Question: I have a problem printing a list in my JSP. Im working with Literal and RDFNode, as im working with RDF.
I have the class Receta:
'''
@Table
public class Receta implements Serializable{
@Id
@Column
private Literal nombreReceta;
@Column
private Literal cantidadIngredientes;
@Column
private RDFNode ingredientes;
@Column
private RDFNode modoPreparacion;
@Column
private Literal dificultad;
@Column
private Literal tiempo;
@Column
private Literal calorias;
public Receta(){}
public Receta(Literal nombreReceta, Literal catidadIngredientes, RDFNode ingredientes, RDFNode modoPreparacion, Literal dificultad, Literal tiempo, Literal calorias) {
this.nombreReceta = nombreReceta;
this.cantidadIngredientes = catidadIngredientes;
this.ingredientes = ingredientes;
this.modoPreparacion = modoPreparacion;
this.dificultad = dificultad;
this.tiempo = tiempo;
this.calorias = calorias;
}
public Literal getNombreReceta() {
return nombreReceta;
}
public void setNombreReceta(Literal nombreReceta) {
this.nombreReceta = nombreReceta;
}
'''
And so on with getters and setters.
I also have this method:
'''
public static List<Receta> getAllReceipes() {
List<Receta> list = new ArrayList<>();
String log4jConfPath = "C:/Users/Karen/workspace/Jena/src/Tutorial/log4j.properties";
PropertyConfigurator.configure(log4jConfPath);
try {
//opening owl file
Model model = ModelFactory.createDefaultModel();
model.read(new FileInputStream("C:/Users/Karen/Desktop/Proyecto/bbdd.owl"), null, "TTL");
//System.out.println(model);
//create a new query
String queryString
= "PREFIX rdf: <http://www.w3.org/1999/02/22-rdf-syntax-ns#>"
+ " PREFIX owl: <http://www.w3.org/2002/07/owl#>"
+ " PREFIX rdfs: <http://www.w3.org/2000/01/rdf-schema#>"
+ " PREFIX xsd: <http://www.w3.org/2001/XMLSchema#>"
+ " PREFIX rec:<http://www.receta.org#>"
+ " SELECT ?r ?cal ?tiempo ?dif (COUNT (distinct ?Ingrediente) as ?cantIng) (GROUP_CONCAT(DISTINCT ?modoPreparacion) as ?Preparacion) (GROUP_CONCAT(DISTINCT ?listaIngredientes) as ?listaIng) "
+ " WHERE { "
+ " ?x rdf:type rec:Receta."
+ " ?x rdfs:label ?r."
+ " ?x rec:Ingrediente ?Ingrediente."
+ " ?x rec:modoPreparacion ?modoPreparacion."
+ " ?x rec:listaIngredientes ?listaIngredientes."
+ " ?x rec:Calorias ?cal."
+ " ?x rec:tiempoPreparacion ?tiempo."
+ " ?x rec:dificultad ?dif."
+ " } "
+ " GROUP BY ?r ?cal ?tiempo ?dif";
com.hp.hpl.jena.query.Query q = QueryFactory.create(queryString);
//execute the query and obtain results
QueryExecution qe = QueryExecutionFactory.create(q, model);
ResultSet results = qe.execSelect();
//print query results
while (results.hasNext()) {
QuerySolution qs = results.next();
Receta rec = new Receta();
rec.setNombreReceta(qs.getLiteral("r"));
rec.setCantidadIngredientes(qs.getLiteral("cantIng"));
rec.setIngredientes(qs.get("listaIng"));
rec.setModoPreparacion(qs.get("Preparacion"));
rec.setTiempo(qs.getLiteral("tiempo"));
rec.setCalorias(qs.getLiteral("cal"));
rec.setDificultad(qs.getLiteral("dif"));
list.add(rec);
System.out.print(rec.getNombreReceta());
}
} catch (java.lang.NullPointerException e) {
System.out.println(e);
} catch (Exception e) {
System.out.println("Query Failed !");
}
return list;
}
'''
where I get the information that I would like from the data base and save it on a list.
And I also have the JSP where I would like to show all the values in a table, so I did the following:
'''
<%@page contentType="text/html" pageEncoding="UTF-8"%>
<!DOCTYPE html>
<html>
<head>
<meta http-equiv="Content-Type" content="text/html; charset=UTF-8">
<title>JSP Page</title>
</head>
<body>
<form action="./BuscarRecetaServlet" method="POST">
<table border="1">
<tr>
<th><FONT FACE="Times New Roman" SIZE=3> NombreReceta </th>
<th><FONT FACE= "Times New Roman" SIZE=3> CantidadIngredientes </th>
<th><FONT FACE= "Times New Roman" SIZE=3> Ingredientes </th>
<th><FONT FACE= "Times New Roman" SIZE=3> ModoPreparacion </th>
<th><FONT FACE= "Times New Roman" SIZE=3> Calorias </th>
<th><FONT FACE= "Times New Roman" SIZE=3> Tiempo </th>
<th><FONT FACE= "Times New Roman" SIZE=3> Dificultad </th>
</tr>
<c:forEach items="${AllReceipes}" var="receipt">
<tr>
<td>name: <c:out value=${receipt.nombreReceta}/></td>
<td>Cant: <c:out value=${receipt.catidadIngredientes}/></td>
<td>List: <c:out value=${receipt.ingredientes}/></td>
<td>Preparation: <c:out value=${receipt.modoPreparacion}/></td>
<td>Calories: <c:out value=${receipt.calorias}/></td>
<td>Time: <c:out value=${receipt.tiempo}/></td>
<td>Dificult: <c:o<ut value=${receipt.dificultad}/></td>
</tr>
</c:forEach>
</table>
</form>
</body>
</html>
'''
The problem is where I try to print all those values, I just get an empty space:

I dont know what am I doing wrong. I have this problem since a few days already and I cant find out whats wrong. Any help please?
EDIT:
protected void processRequest(HttpServletRequest request, HttpServletResponse response)
throws ServletException, IOException {
HttpSession session = request.getSession();
List lIngredients = (List) session.getAttribute("Ingredientes");
'''
response.setContentType("text/html;charset=UTF-8");
if (lIngredients == null) {
lIngredients = new ArrayList<>();
session.setAttribute("Ingredientes", lIngredients);
}
String ingrediente = request.getParameter("Ingredientes");
String cal = request.getParameter("Calorias");
String tiempoMaximo = request.getParameter("TiempoMax");
String tiempoMinimo = request.getParameter("TiempoMin");
String action = request.getParameter("action"); //elegimos a que pantalla pasar en funcion de la accion que nos llegue de la interfaz
if ("Buscar todas las recetas".equalsIgnoreCase(action)) {
request.setAttribute("AllReceipes", RecetaDao.getAllReceipes());
request.getRequestDispatcher("receipes.jsp").forward(request, response);
}else if ("Buscar por ingredientes".equalsIgnoreCase(action)){
lIngredients.add(ingrediente);
request.setAttribute("AllIngredients", RecetaDao.getSomeReceipes(lIngredients));
request.getRequestDispatcher("perIngredient.jsp").forward(request, response);
}else if ("Agregar ingrediente".equalsIgnoreCase(action)){
lIngredients.add(ingrediente);
request.getRequestDispatcher("option.jsp").forward(request, response);
ingrediente = request.getParameter("Ingredientes");
action = request.getParameter("action");
}else if ("Buscar por calorias".equalsIgnoreCase(action)){
request.setAttribute("AllIngredients", RecetaDao.getReceipesCalories(cal));
request.getRequestDispatcher("perIngredient.jsp").forward(request, response);
}else if ("Buscar por tiempo de preparacion".equalsIgnoreCase(action)){
request.setAttribute("AllReceipes", RecetaDao.getReceipesTime());
request.getRequestDispatcher("receipes.jsp").forward(request, response);
}else if ("Buscar por tiempo maximo de preparacion".equalsIgnoreCase(action)){
request.setAttribute("AllReceipes", RecetaDao.getReceipesMaxTime(tiempoMaximo));
request.getRequestDispatcher("receipes.jsp").forward(request, response);
}else if ("Buscar por tiempo minimo de preparacion".equalsIgnoreCase(action)){
request.setAttribute("AllReceipes", RecetaDao.getReceipesMinTime(tiempoMinimo));
request.getRequestDispatcher("receipes.jsp").forward(request, response);
}else if ("Buscar por tiempo acotado de preparacion".equalsIgnoreCase(action)){
request.setAttribute("AllReceipes", RecetaDao.getReceipesBetweenMinMax(tiempoMinimo, tiempoMaximo));
request.getRequestDispatcher("receipes.jsp").forward(request, response);
}else if ("Buscar recetas por dificultad".equalsIgnoreCase(action)){
request.setAttribute("AllReceipes", RecetaDao.getReceipesDifficulty());
request.getRequestDispatcher("receipes.jsp").forward(request, response);
}else if ("Buscar recetas de dificultad baja y media".equalsIgnoreCase(action)){
request.setAttribute("AllReceipes", RecetaDao.getReceipesEasyMediumDif());
request.getRequestDispatcher("receipes.jsp").forward(request, response);
}else if ("Buscar recetas de dificultad media y alta".equalsIgnoreCase(action)){
request.setAttribute("AllReceipes", RecetaDao.getReceipesMediumHardDif());
request.getRequestDispatcher("receipes.jsp").forward(request, response);
}
}
'''
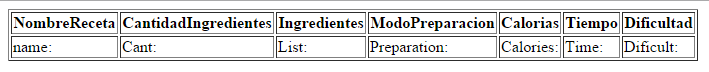
Answer: Few things you missed in your code:
'''
Add <%@ taglib prefix="c" uri="http://java.sun.com/jsp/jstl/core"%> in your JSP.
'''
'''
<td>Cant: <c:out value=${receipt.catidadIngredientes}/></td>
isn't matching ur member variable cantidadIngredientes
@Column
private Literal cantidadIngredientes;
'''